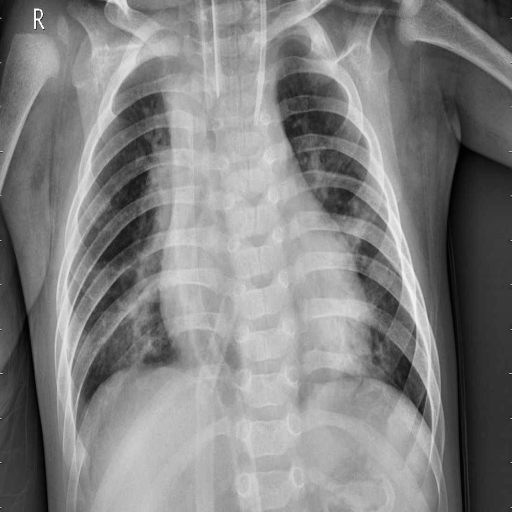
Finding: PNEUMONIA